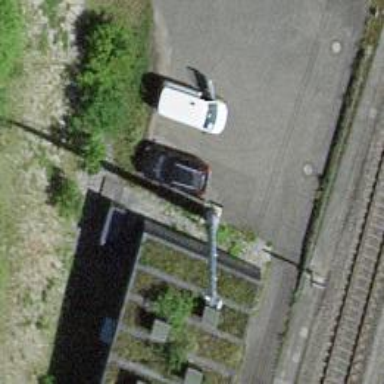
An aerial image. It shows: Telecommunication mast tower.